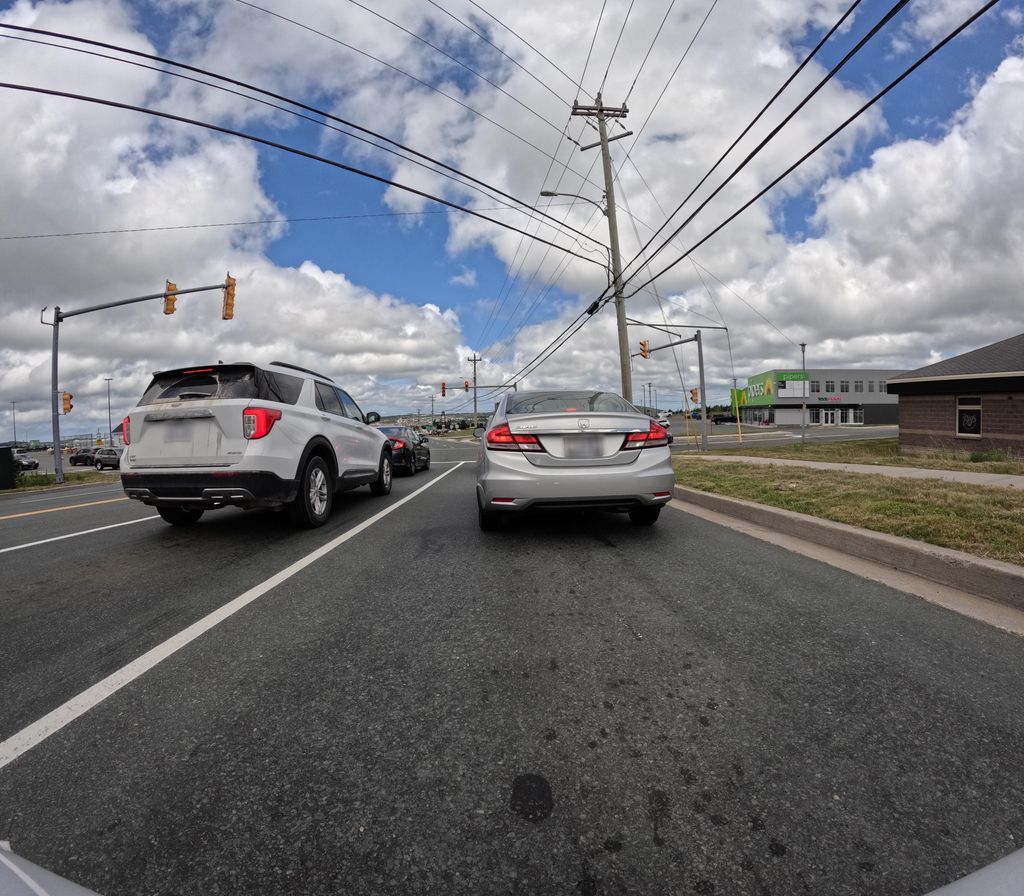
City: st_johns